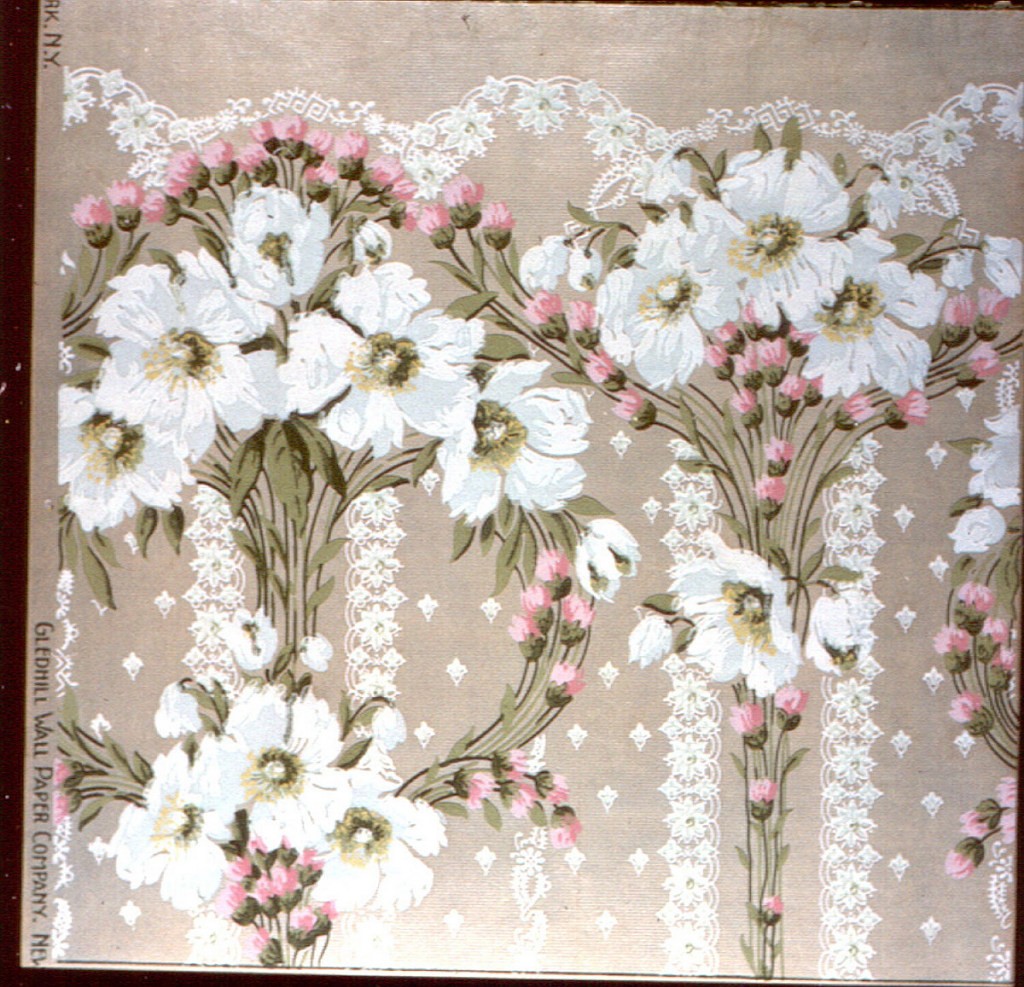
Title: Frieze
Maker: Gledhill Wall Paper Co., New York, New York, founded 1900
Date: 1906–1907
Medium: Machine-printed paper
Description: Crown frieze with bouquet of wild roses on stems with foliage. Small rose buds are arranged over and around the large flowers. Lace sprigs run vertically in back of the flower and tiny rosebuds are geometrically placed over the background. Printed in blue, white yellowand pink on a beige background.